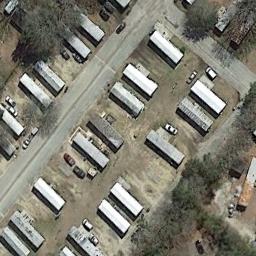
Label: mobile_home_park